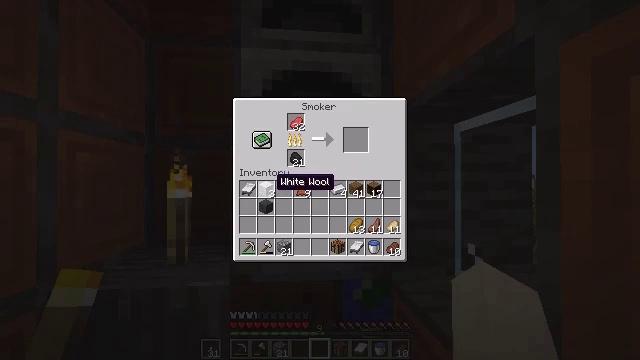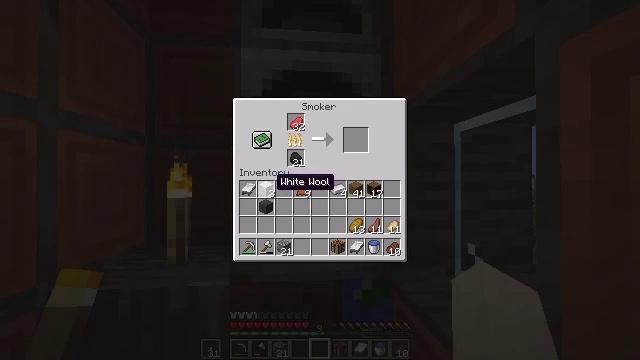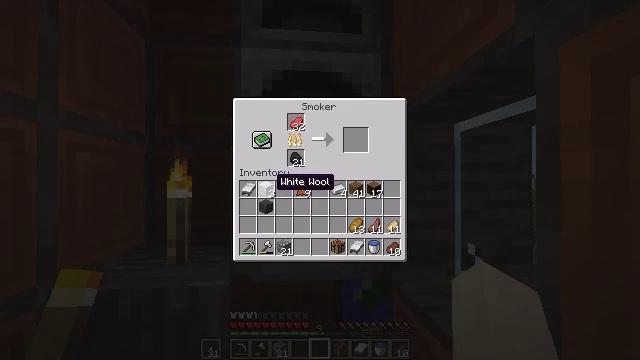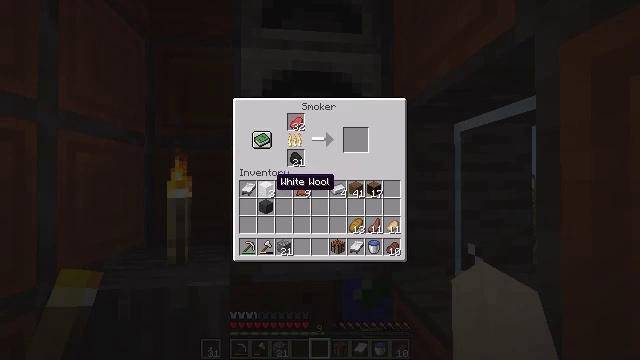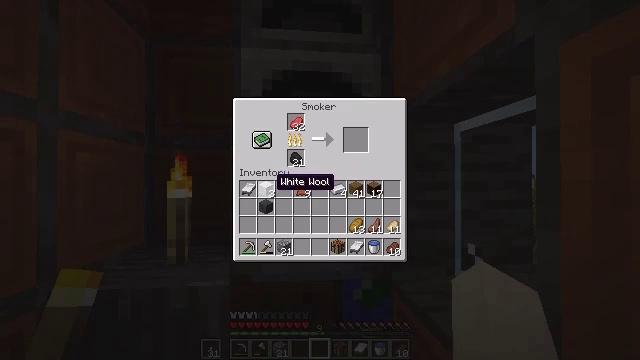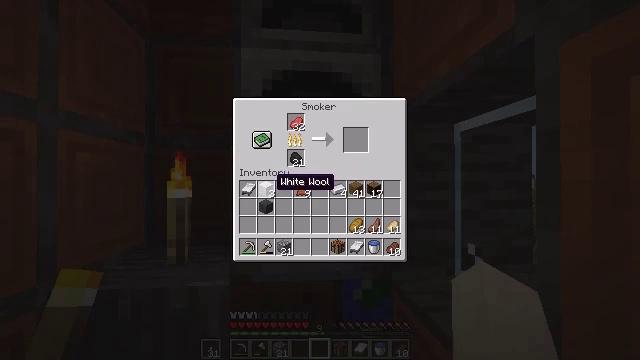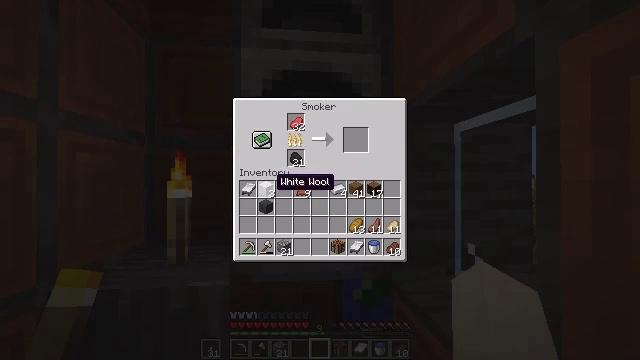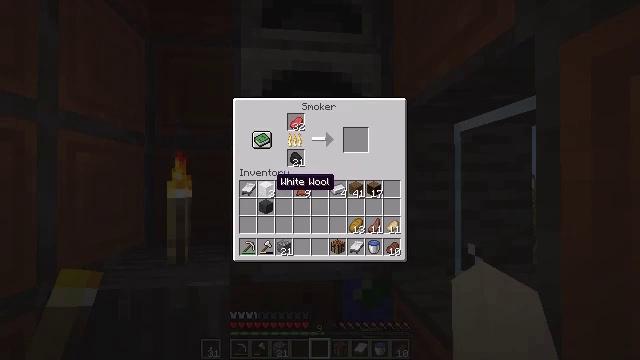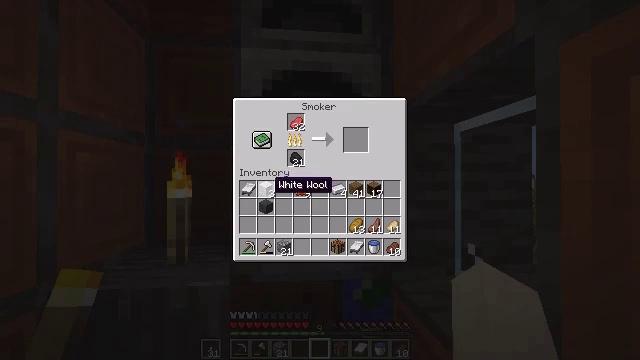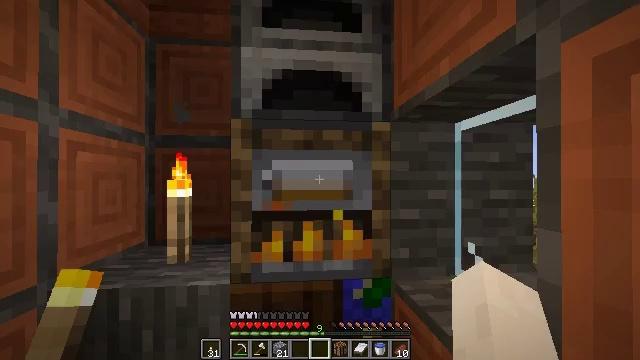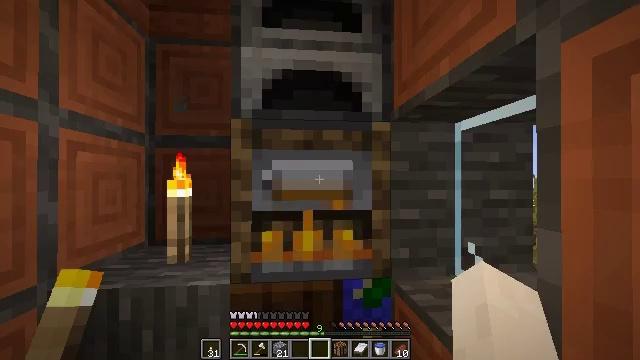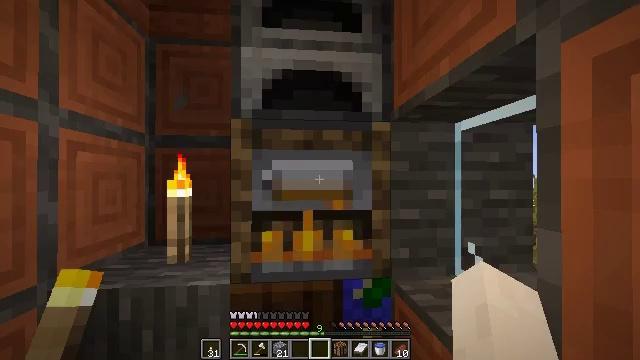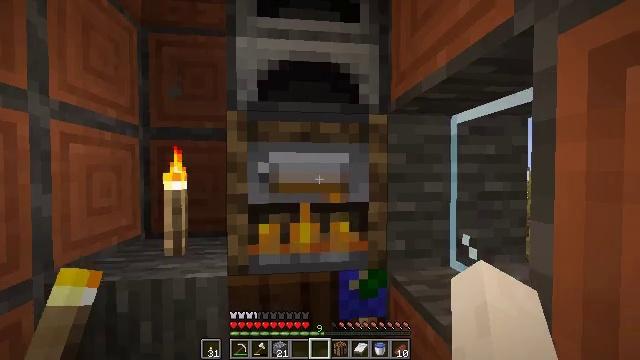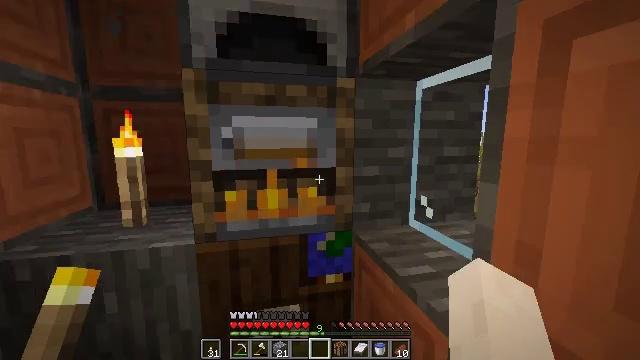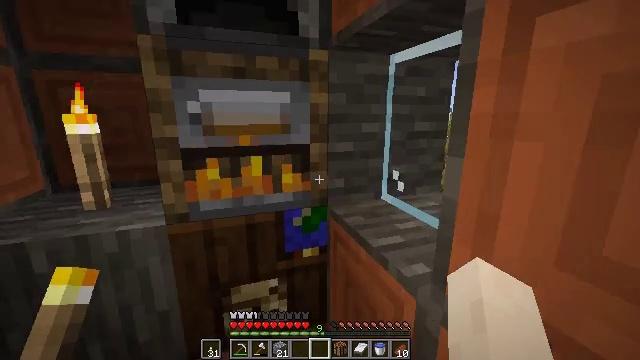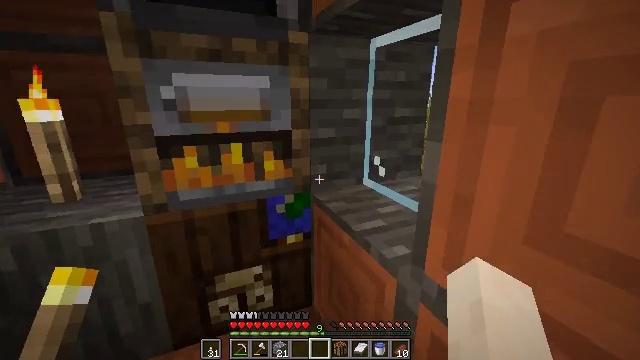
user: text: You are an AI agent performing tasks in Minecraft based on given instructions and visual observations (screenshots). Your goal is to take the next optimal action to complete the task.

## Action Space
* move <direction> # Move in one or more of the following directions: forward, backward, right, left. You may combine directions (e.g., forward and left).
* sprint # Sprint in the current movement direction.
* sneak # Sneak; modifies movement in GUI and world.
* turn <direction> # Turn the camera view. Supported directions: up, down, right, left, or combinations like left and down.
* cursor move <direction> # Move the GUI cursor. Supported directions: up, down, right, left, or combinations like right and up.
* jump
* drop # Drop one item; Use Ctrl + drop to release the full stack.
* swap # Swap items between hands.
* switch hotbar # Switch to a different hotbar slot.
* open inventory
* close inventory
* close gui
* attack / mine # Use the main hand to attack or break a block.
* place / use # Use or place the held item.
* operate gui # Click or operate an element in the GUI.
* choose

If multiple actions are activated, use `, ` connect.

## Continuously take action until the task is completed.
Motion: motion action
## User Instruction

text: Gather acacia wood from a tree.
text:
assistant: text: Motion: no_op
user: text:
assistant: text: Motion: no_op
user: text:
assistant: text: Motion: no_op
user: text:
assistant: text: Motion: no_op
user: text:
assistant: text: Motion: no_op
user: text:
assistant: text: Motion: no_op
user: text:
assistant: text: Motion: no_op
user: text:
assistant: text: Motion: no_op
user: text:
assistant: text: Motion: no_op
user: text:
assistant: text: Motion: close gui
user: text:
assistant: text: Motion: no_op
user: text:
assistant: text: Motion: turn down
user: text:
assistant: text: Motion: turn right and down
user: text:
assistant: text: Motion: turn right and down
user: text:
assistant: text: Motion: turn right and down
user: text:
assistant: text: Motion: turn right and down
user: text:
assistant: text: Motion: turn right
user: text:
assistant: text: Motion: no_op
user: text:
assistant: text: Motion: no_op
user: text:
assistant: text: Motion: no_op
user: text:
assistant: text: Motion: turn right and down
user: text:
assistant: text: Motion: turn right and down
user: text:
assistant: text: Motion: turn right and down
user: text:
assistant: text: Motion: turn right and down
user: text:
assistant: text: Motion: turn right and down
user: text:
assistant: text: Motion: turn right
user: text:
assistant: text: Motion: turn right and down
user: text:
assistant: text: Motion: turn right and down
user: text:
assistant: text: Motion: turn right
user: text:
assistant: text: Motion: turn right and up